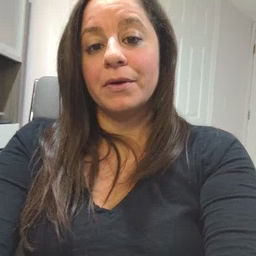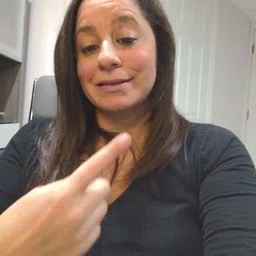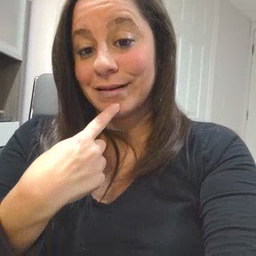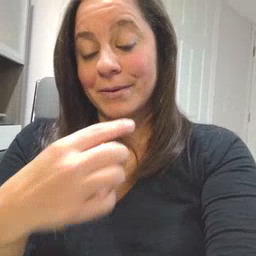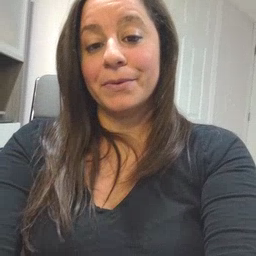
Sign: say